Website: walmart
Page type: billing-address
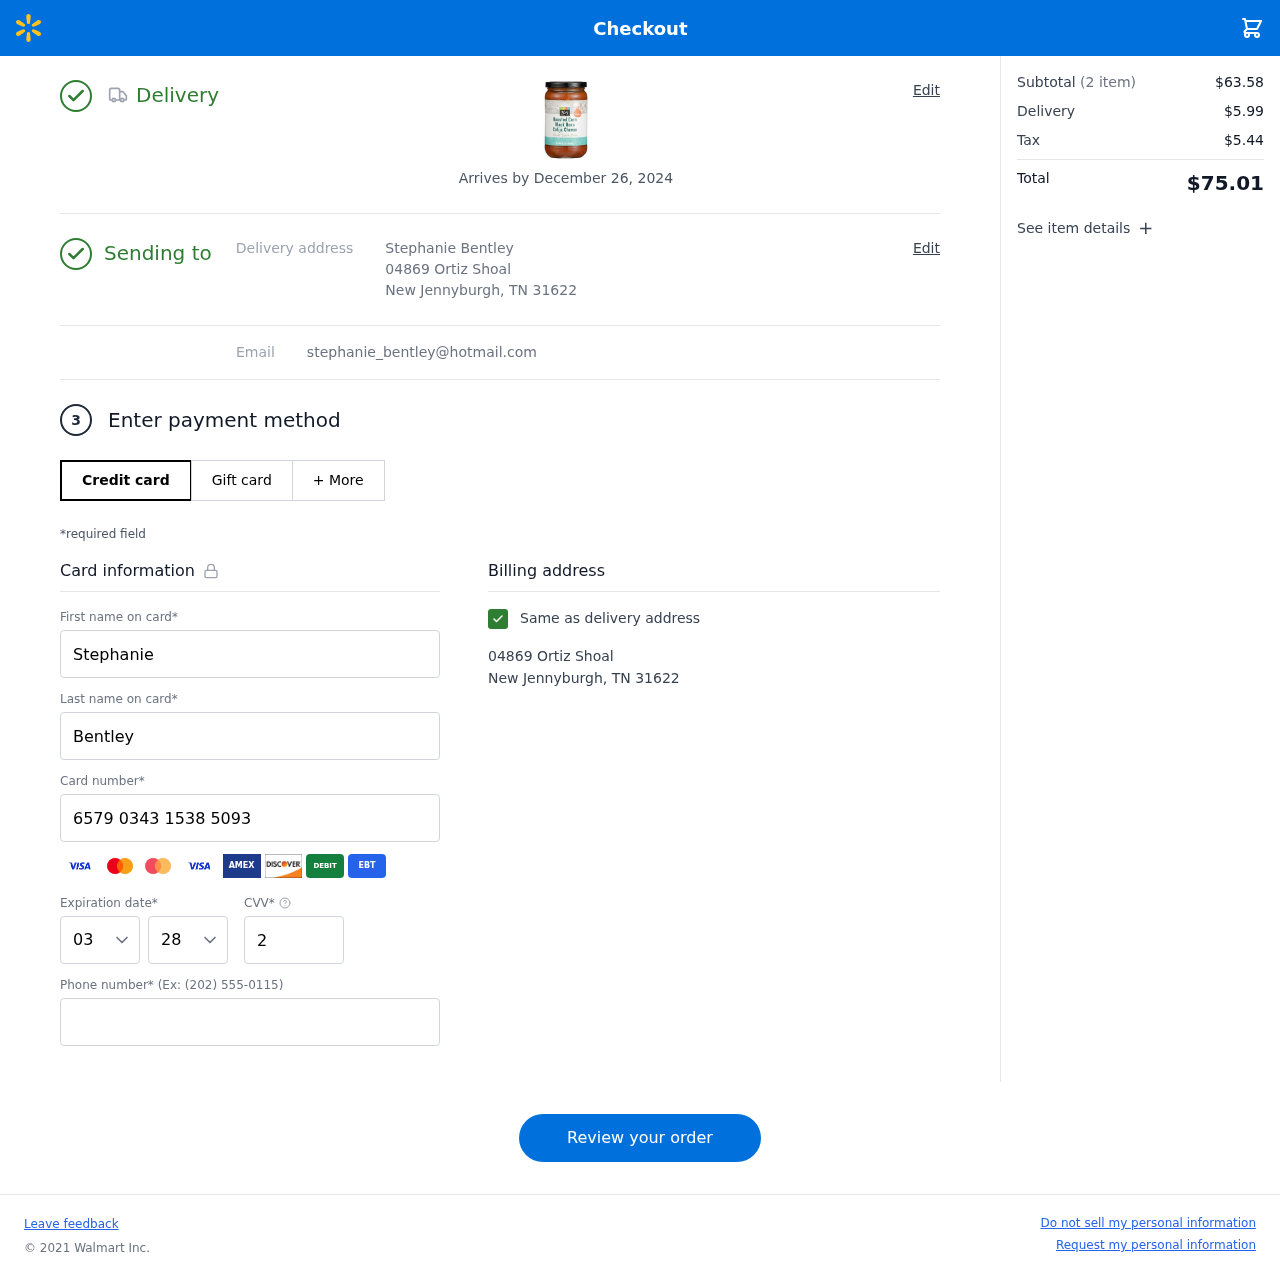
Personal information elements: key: PII_CARD_CVV
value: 283
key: PII_CARD_EXPIRY_MONTH
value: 03
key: PII_CARD_EXPIRY_YEAR
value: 28
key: PII_CARD_NUMBER
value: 6579 0343 1538 5093
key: PII_EMAIL
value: stephanie_bentley@hotmail.com
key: PII_FIRSTNAME
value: Stephanie
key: PII_FULLNAME
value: Stephanie Bentley
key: PII_LASTNAME
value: Bentley
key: PII_PHONE
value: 5459151410
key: PII_STREET
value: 04869 Ortiz Shoal
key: PII_CITY_STATE_ZIP
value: New Jennyburgh, TN 31622
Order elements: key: ORDER_DELIVERY_DATE
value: Arrives by December 26, 2024
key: ORDER_NUM_ITEMS
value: (2 item)
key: ORDER_SUBTOTAL
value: $63.58
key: ORDER_SHIPPING_COST
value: $5.99
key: ORDER_TAX
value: $5.44
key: ORDER_TOTAL
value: $75.01